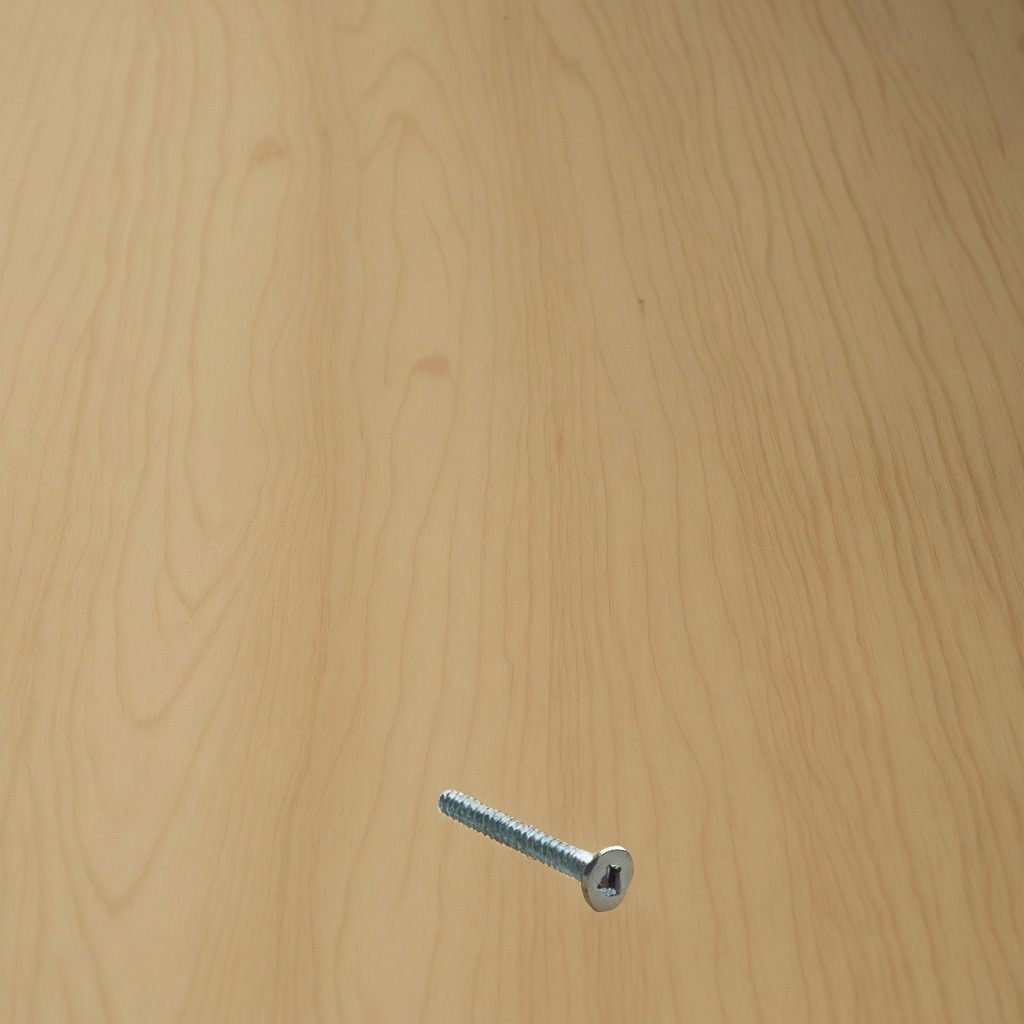
A metal screw is lying on a plywood surface in a paint workshop lit by afternoon window light.